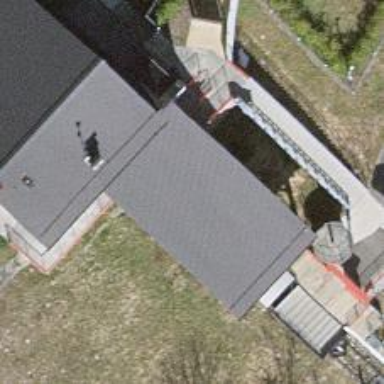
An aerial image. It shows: Funicular railway.